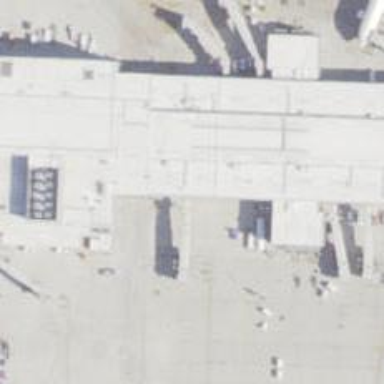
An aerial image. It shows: Airport gate.